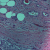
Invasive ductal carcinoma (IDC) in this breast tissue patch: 0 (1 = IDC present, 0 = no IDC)